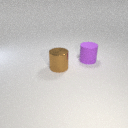
large brown metal cylinder to the left of large purple rubber cylinder